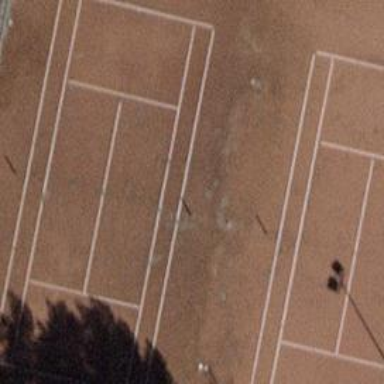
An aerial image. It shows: Tartan tennis court on pitch designated for leisure land.